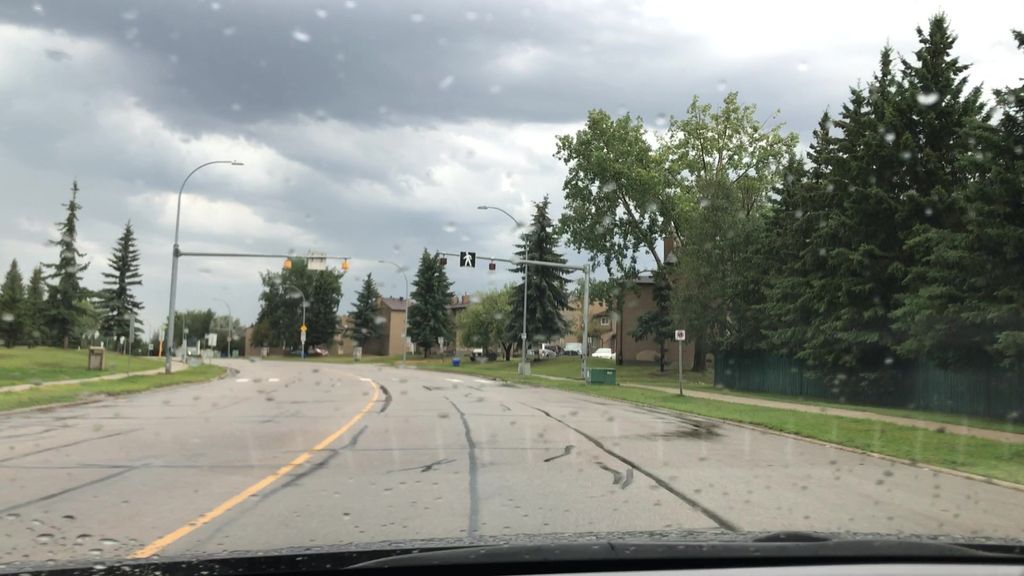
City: edmonton